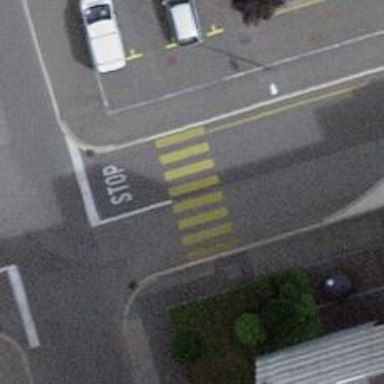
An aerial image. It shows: Marked crossing with zebra markings on the road.